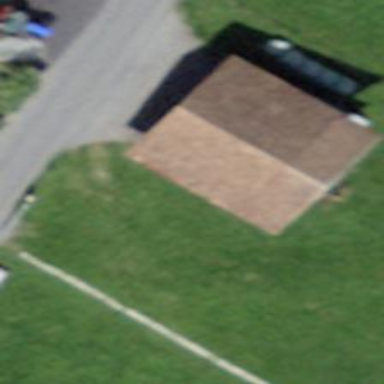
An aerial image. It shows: Barn.